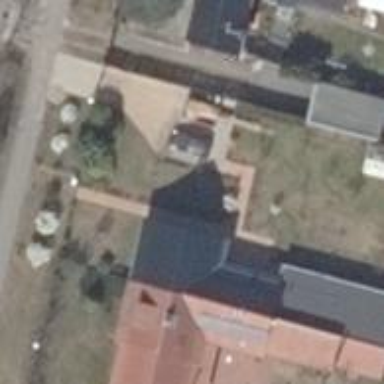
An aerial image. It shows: Semidetached house with gabled roof.